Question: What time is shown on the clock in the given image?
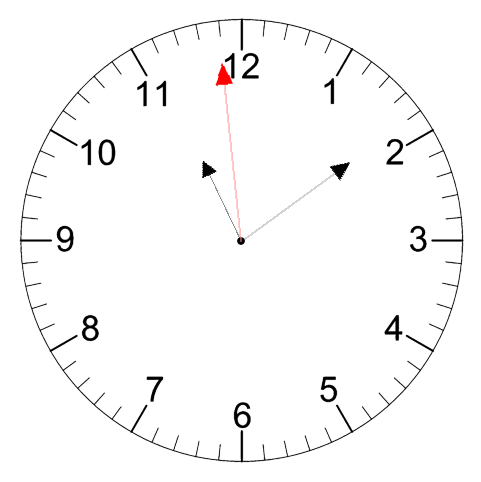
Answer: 11:08:59